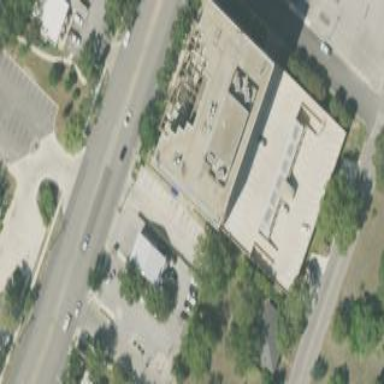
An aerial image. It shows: Bank building.